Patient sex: M
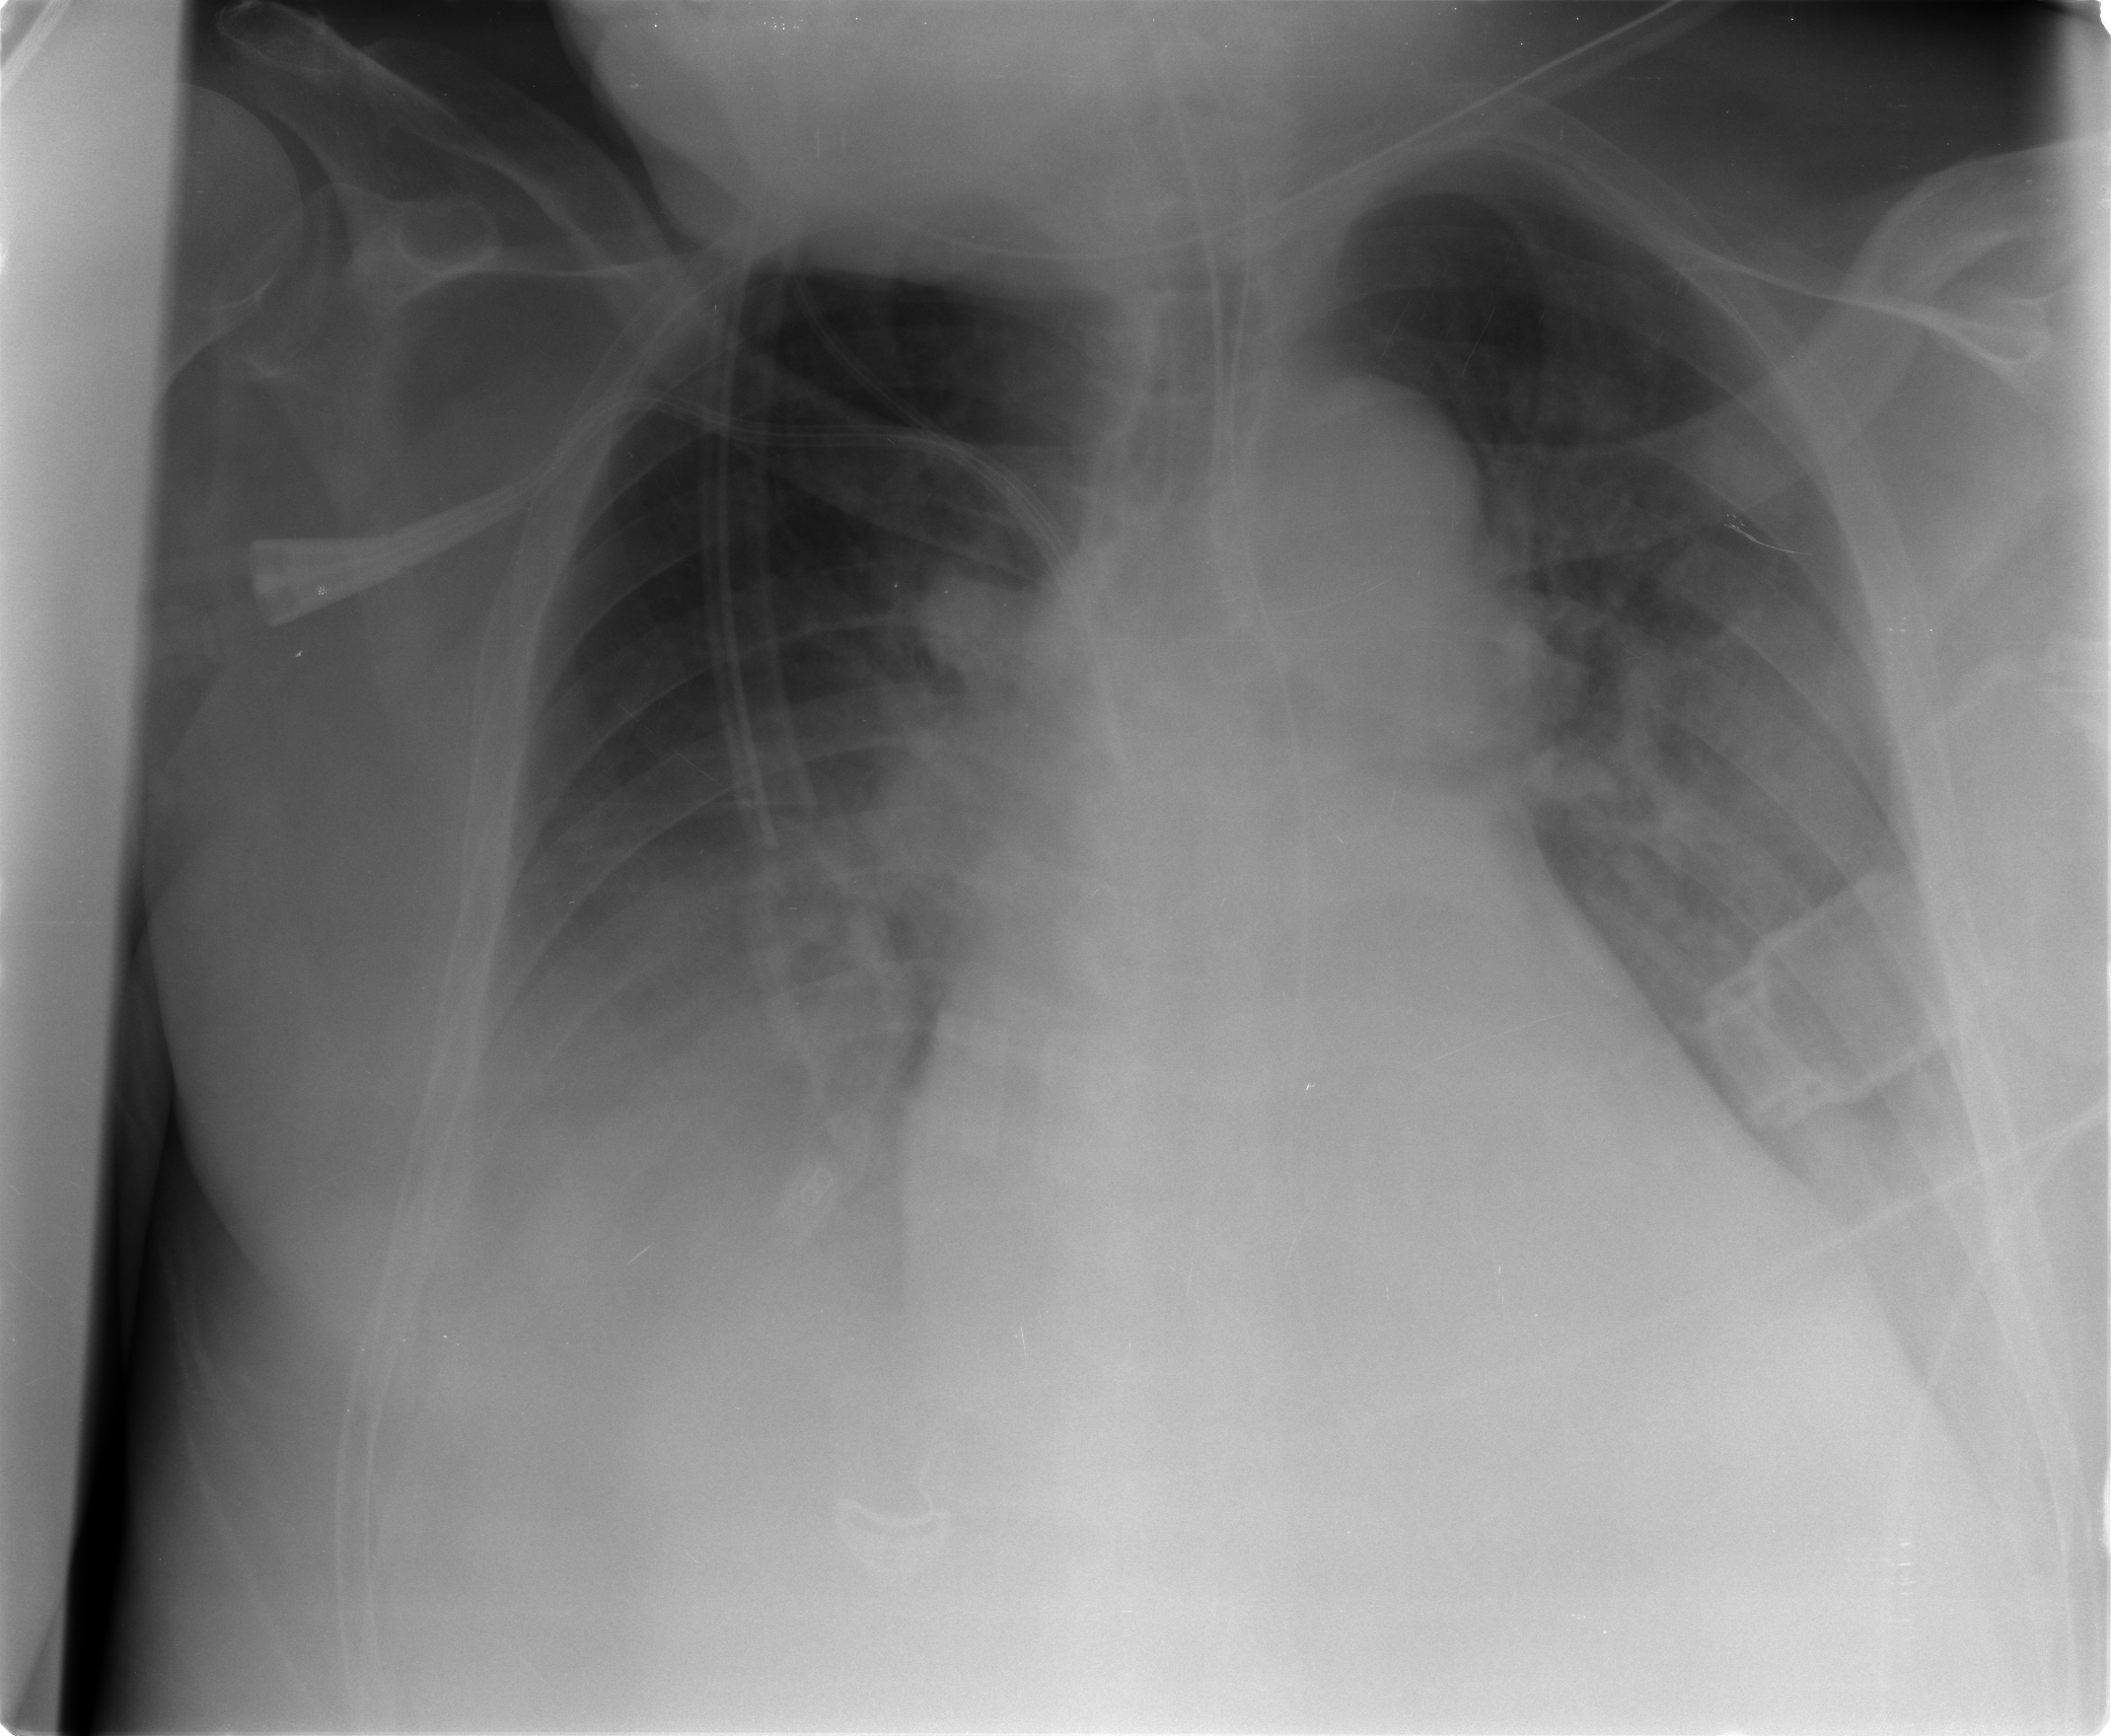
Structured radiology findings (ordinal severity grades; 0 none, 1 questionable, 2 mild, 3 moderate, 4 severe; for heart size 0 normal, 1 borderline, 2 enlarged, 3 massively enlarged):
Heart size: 3
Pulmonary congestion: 3
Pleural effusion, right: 3
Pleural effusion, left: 3
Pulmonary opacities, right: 0
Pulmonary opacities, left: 0
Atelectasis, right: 2
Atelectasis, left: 2